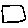
Label: square